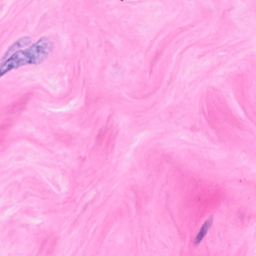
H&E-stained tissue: Breast